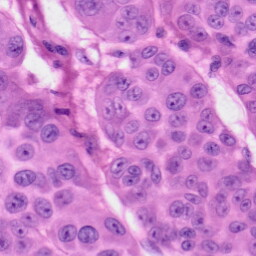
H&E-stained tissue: Skin